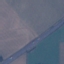
Land use / land cover class: Highway